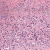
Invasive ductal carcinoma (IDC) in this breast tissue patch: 1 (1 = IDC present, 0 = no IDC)